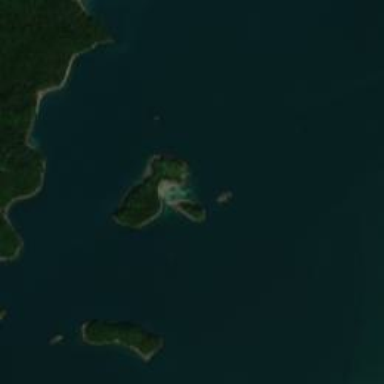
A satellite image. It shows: Image showing island.